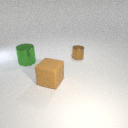
large green metal cylinder to the left of large brown rubber cube